Question: I have written a validator for my vscode extension, which uses a 'DiagnosticCollection' to set errors for files. This works and the errors are shown when a file is opened.
I would now like to mark files in the explorer, so that it is easy to find files with errors. Here is an example]of how it looks in Eclipse:

Is it possible to do this in a vscode extension? Is there already an extension doing this?
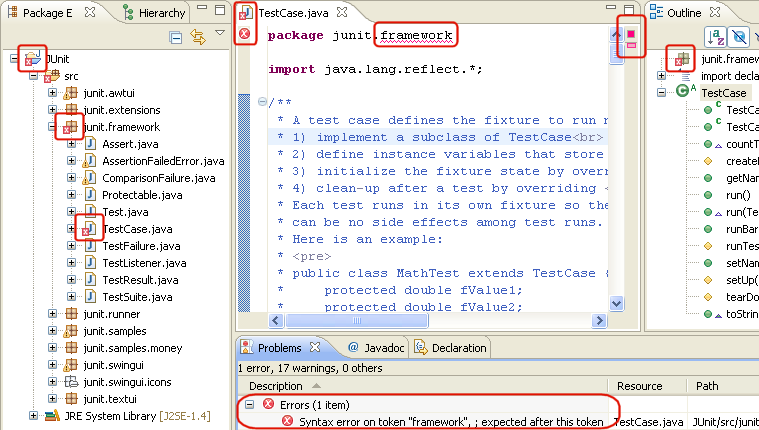
Answer: Unfortunately, you can't do that.
There is an <URL> you could create a new panel with the marked files.
It is still experimental, BTW...